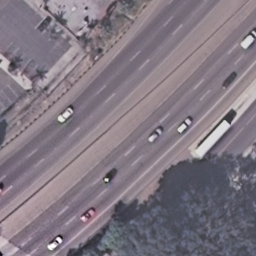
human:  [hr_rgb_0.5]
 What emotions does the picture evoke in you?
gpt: freeway